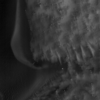
Label: not_dusty